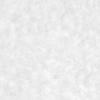
Label: no_change